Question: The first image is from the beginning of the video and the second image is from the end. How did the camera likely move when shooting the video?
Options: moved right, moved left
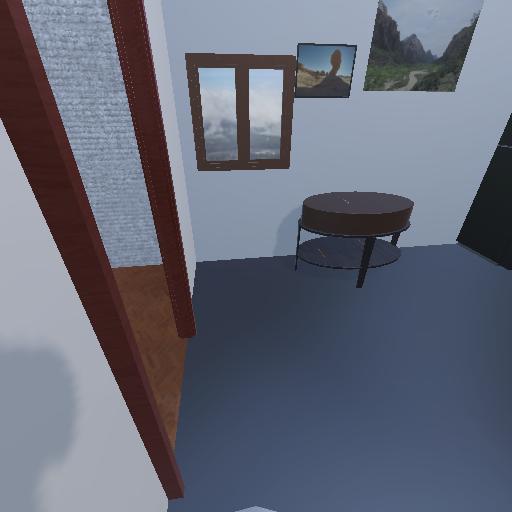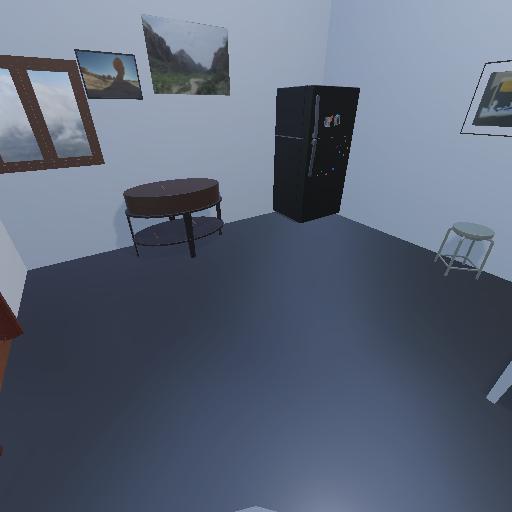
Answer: moved right